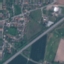
Land use / land cover class: Highway